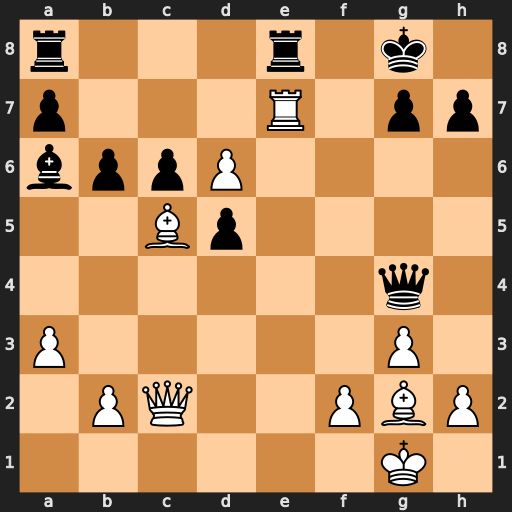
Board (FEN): r3r1k1/p3R1pp/bppP4/2Bp4/6q1/P5P1/1PQ2PBP/6K1
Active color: w
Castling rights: -
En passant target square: -
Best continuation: h3 Qg6 Qxg6 hxg6 d7